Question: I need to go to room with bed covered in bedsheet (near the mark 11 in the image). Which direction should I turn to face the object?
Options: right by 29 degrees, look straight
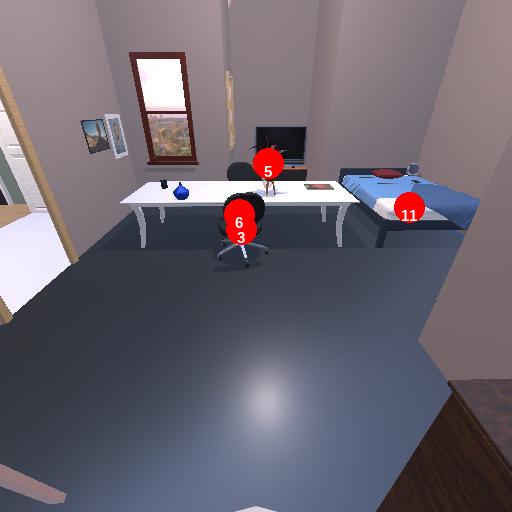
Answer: right by 29 degrees